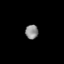
Tissue: skin
Cell type: Epithelial cells
Senescence score: 0.2417
Nuclear area (px): 181
Mean DAPI intensity: 139.188